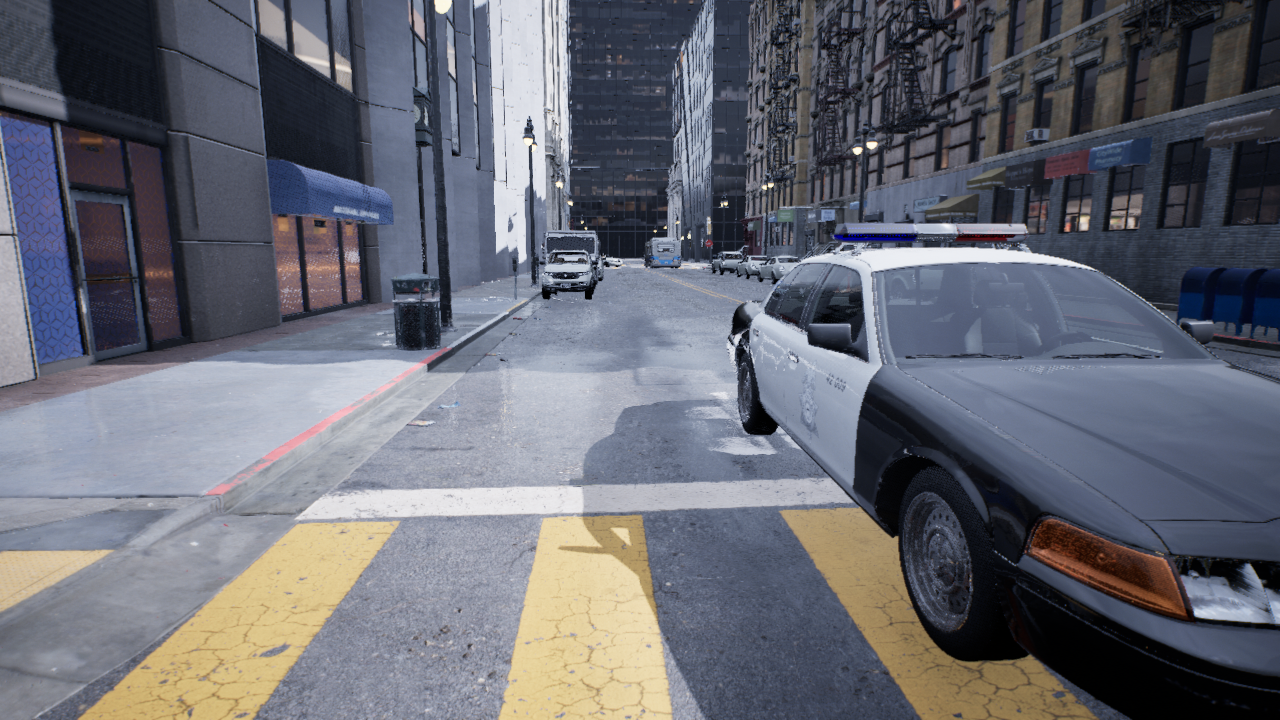
Venue: residential
Lighting: overcast
Vehicle rig: sedan